Question: I have plate_df that makes a pattern of a 96 well plate in column format A1, B1, C1, etc. and a dataframe df2 that has different values in the quantity column.
I am having trouble adding well assignments from plate_df to a new column in df2 that will group those quantities of df2 into groups of 100 until all the quantities have been assigned a well. The dummy data has a pattern, but please treat it like the quantities are random.
'''
#Make pattern for target well assignments
rowsPlate <- c("A", "B", "C", "D", "E", "F", "G", "H")
columnsPlate <- seq(from = 1, to = 12, by = 1)
wells <- NULL
for (col in columnsPlate){
wells <- c(wells, paste0(rowsPlate, col))
}
#Make df2
plate_df <- data.frame(wells)
df2 <- data.frame(index=seq(1,96, by=1), quantity = sample(0.1:20,8, replace = TRUE))
'''

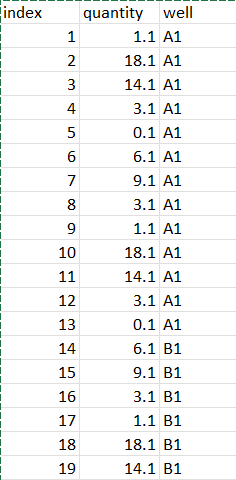
Answer: You can calculate a rolling sum of your "quantities" column, then divide this by 100, always rounding up to the nearest whole number. We can then use this numbering as an index into the 'wells' vector to create the labeling. But be sure that you have enough labels in 'wells' to handle all the bins.
'''
# create labels
rowsPlate <- LETTERS[1:8]
columnsPlate <- 1:12
wells <- c(outer(rowsPlate, columnsPlate, paste0))
#Make df2
df2 <- data.frame(index=seq(1,96, by=1), quantity = sample(0.1:20,8, replace = TRUE))
library(tidyverse)
# example output
df3 <- df2 %>%
mutate(
quantity_running = cumsum(quantity),
bin = ceiling(quantity_running / 100),
well = wells[bin]
)
index quantity quantity_running bin well
1 1 11.1 11.1 1 A1
2 2 14.1 25.2 1 A1
3 3 9.1 34.3 1 A1
4 4 12.1 46.4 1 A1
5 5 6.1 52.5 1 A1
6 6 8.1 60.6 1 A1
7 7 8.1 68.7 1 A1
8 8 9.1 77.8 1 A1
9 9 11.1 88.9 1 A1
10 10 14.1 103.0 2 B1
11 11 9.1 112.1 2 B1
12 12 12.1 124.2 2 B1
13 13 6.1 130.3 2 B1
14 14 8.1 138.4 2 B1
15 15 8.1 146.5 2 B1
16 16 9.1 155.6 2 B1
17 17 11.1 166.7 2 B1
18 18 14.1 180.8 2 B1
19 19 9.1 189.9 2 B1
'''